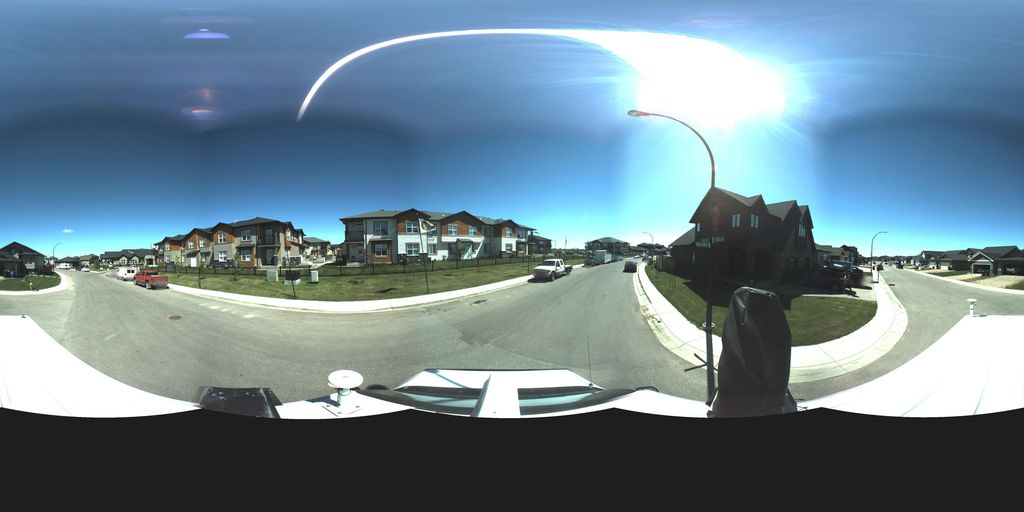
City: saskatoon